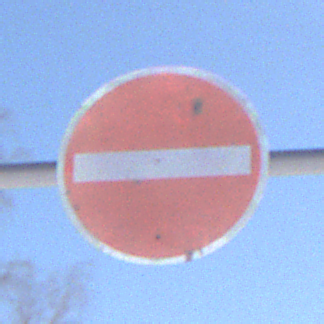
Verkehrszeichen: VerbotDerEinfahrt
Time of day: MorningAfternoon
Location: Outdoor (Nature)
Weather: PartlyCloudy
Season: Winter
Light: Natural